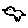
Label: bird